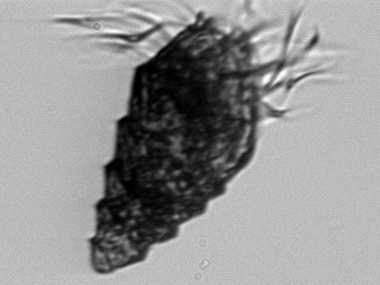
Label: Laboea_strobila